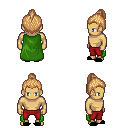
a pixel art fantasy rpg character, male body template, human, tanned skin, green cape, red pants, light blonde short topknot hairstyle, black slippers, four views (front, back, left, right), 2x2 character sprite sheet, small pixel art, hard edges, no anti-aliasing